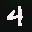
Label: 4